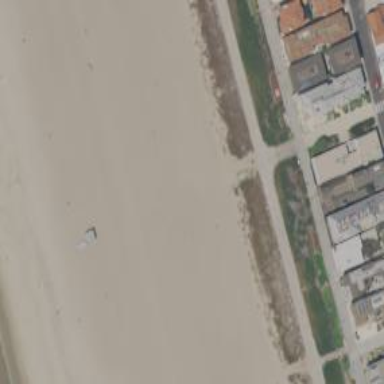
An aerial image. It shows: Lifeguard station.